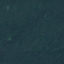
Land use / land cover: Forest